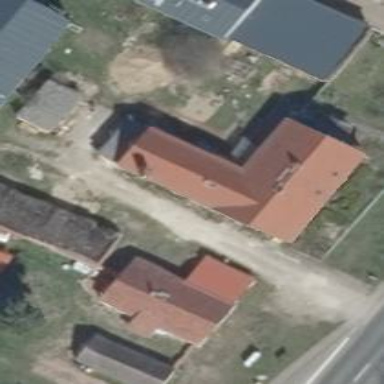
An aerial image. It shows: Detached building.